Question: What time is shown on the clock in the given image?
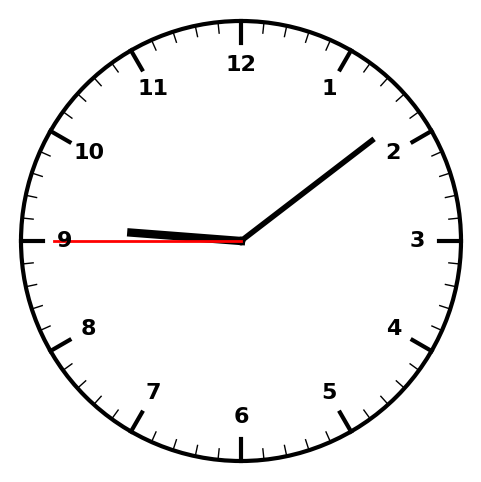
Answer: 09:08:45